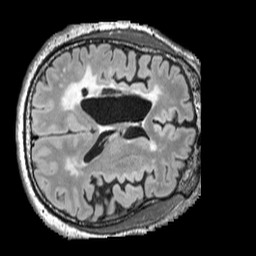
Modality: FLAIR
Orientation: axial
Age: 59
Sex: male
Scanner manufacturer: siemens
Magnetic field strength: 3 T
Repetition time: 5 s
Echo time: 0.387 s